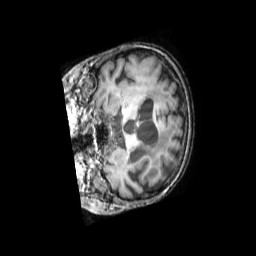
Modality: T1w
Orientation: coronal
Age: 78
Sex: female
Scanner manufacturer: philips
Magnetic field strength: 3 T
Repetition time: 0.009898 s
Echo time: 0.004605 s